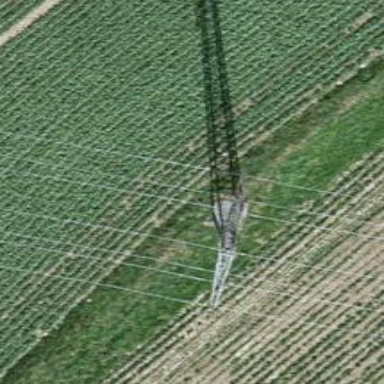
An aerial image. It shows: Power tower.